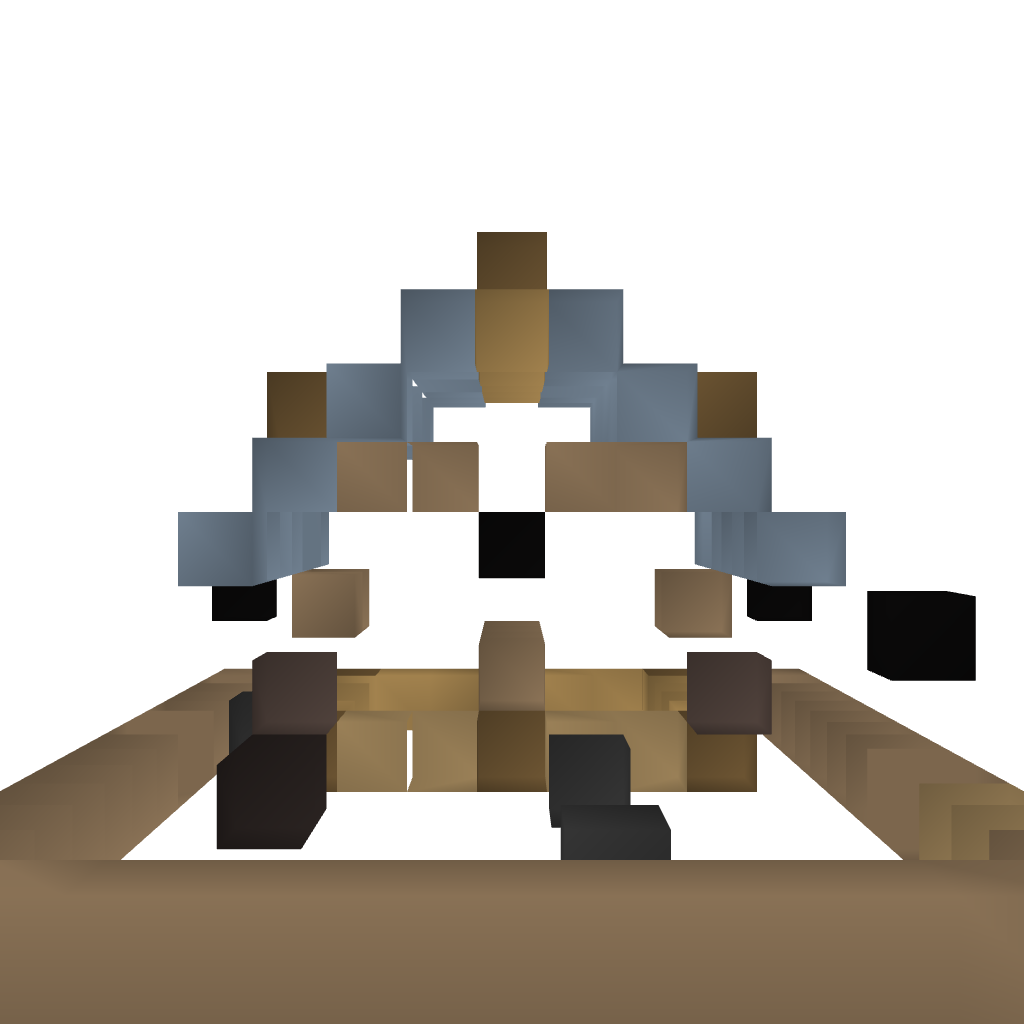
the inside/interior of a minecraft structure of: Horse Stables